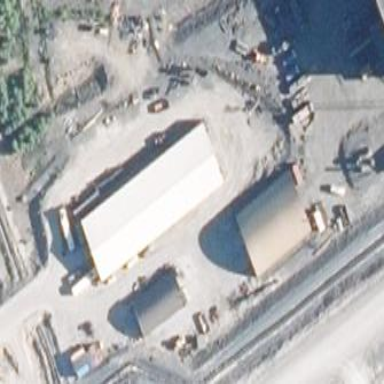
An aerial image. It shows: Industrial building.